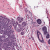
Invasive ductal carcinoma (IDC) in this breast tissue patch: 0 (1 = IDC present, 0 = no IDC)